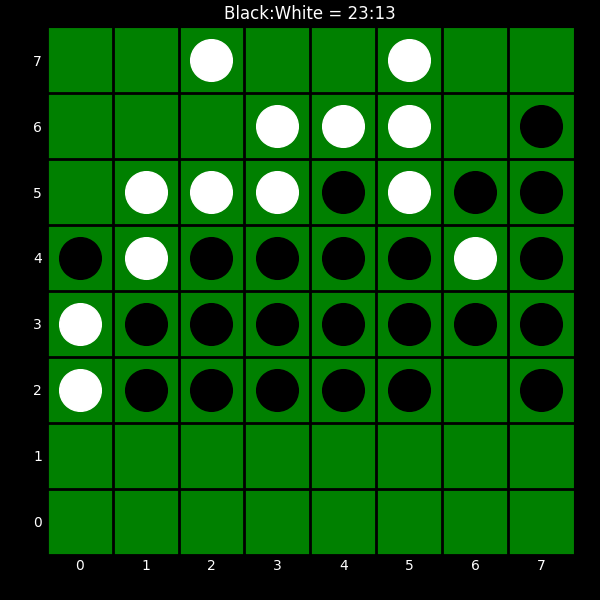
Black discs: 23
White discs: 13